Question: I have created an iOS binding project, add my static library which created the following linkwith.cs content with some added frameworks and linker flags I need
'''
[assembly: LinkWith ("libMyLibrary-iOS.a", LinkTarget.ArmV7 | LinkTarget.ArmV7s | LinkTarget.Simulator,Frameworks = "CoreTelephony SystemConfiguration UIKit Foundation CoreGraphics", LinkerFlags = "-ObjC -all_load -lz -lstdc++", ForceLoad = true )]
'''
In the ApiDefinition.cs file I copied what tthe Objective-Sharpie created with some corrections and addition that missed. Also moved all enums to the StructsAndEnums.cs.
I noticed something strange too, intelisense is not working for some attributes, specifically BaseType and Static are red and not recognized, with the enums in the StructsAndEnums.cs file. Build is successful the second time, if I clean and try to build I get error in the autogenerated file or if I try to rebuild I get the error always, second build is fine.
The static library file is 12.5MB but the result .dll release build is only 4kb which I find really strange, and since it's not the first binding library I create I know that the .a library should be merged into the .dll library.
Checking the build action of the files looks correct.
libMyLibrary-iOS.a -> ObjcBindingNativeLibrary
ApiDefinition.cs -> ObjcBindingDefinition
StructsAndEnums.cs -> ObjcBindingCoreSource
No project properties are modified or added, just new binding project of Xamarin Studio 5.3 (build 441).
In the solution I created a single view application, added the binding project library as a reference but there is no namespace visible to use the interface contracts.
Are there any actions I could take to resolve or debug the issue?
The compile error I get when rebuilding the project is about a block I set like this
'''
public delegate string SPLJSONModelKeyMapBlock (string keyName);
'''
and use it in this interface
'''
[BaseType (typeof (NSObject))]
public partial interface SPLJSONKeyMapper {
[Export ("JSONToModelKeyBlock")]
SPLJSONModelKeyMapBlock JSONToModelKeyBlock { get; }
[Export ("modelToJSONKeyBlock")]
SPLJSONModelKeyMapBlock ModelToJSONKeyBlock { get; }
[Export ("initWithJSONToModelBlock:modelToJSONBlock:")]
IntPtr Constructor (SPLJSONModelKeyMapBlock toModel, SPLJSONModelKeyMapBlock toJSON);
[Export ("initWithDictionary:")]
IntPtr Constructor (NSDictionary map);
[Static, Export ("mapperFromUnderscoreCaseToCamelCase")]
SPLJSONKeyMapper MapperFromUnderscoreCaseToCamelCase { get; }
[Static, Export ("mapperFromUpperCaseToLowerCase")]
SPLJSONKeyMapper MapperFromUpperCaseToLowerCase { get; }
}
'''
A screenshot of the errors in 'Trampolines.g.cs'

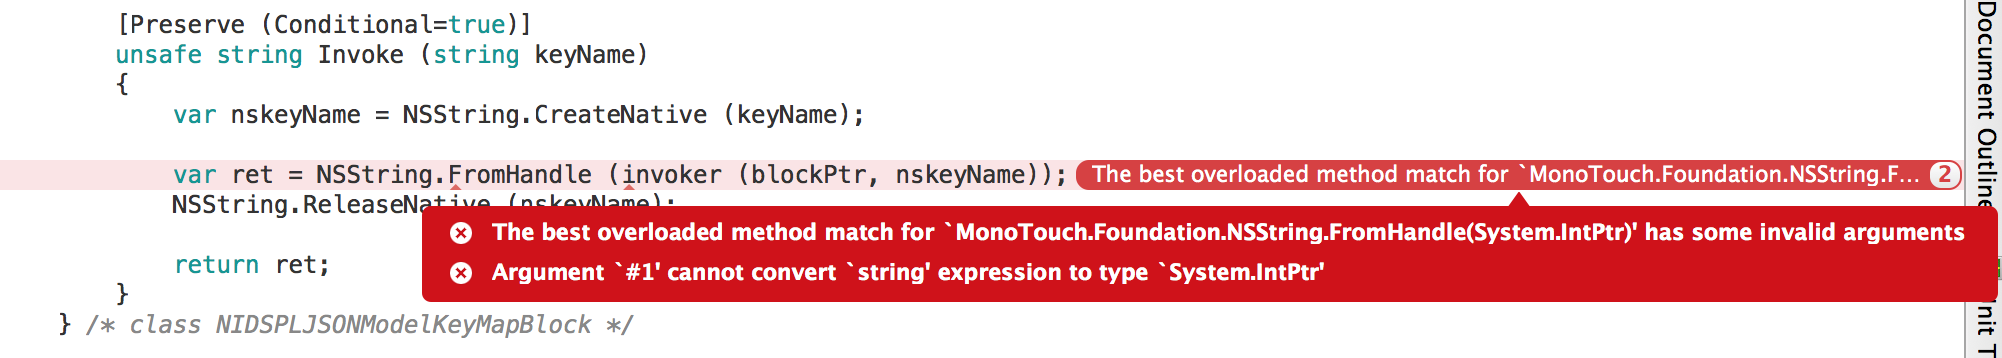
Answer: Try returning 'NSString' from the delegate instead of string:
'''
public delegate NSString SPLJSONModelKeyMapBlock (string keyName);
'''
It looks like the second rebuild isn't done correctly (if it fails the first time it should fail the second).
In other words you need to fix (or report to us) the build errors you're getting in the autogenerated files.